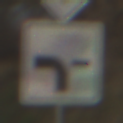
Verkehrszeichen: VerlaufVorfahrtsstrasse6
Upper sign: Vorfahrtsstrasse
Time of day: MorningAfternoon
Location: Outdoor (Nature)
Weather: PartlyCloudy
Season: NotSpecified
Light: Natural